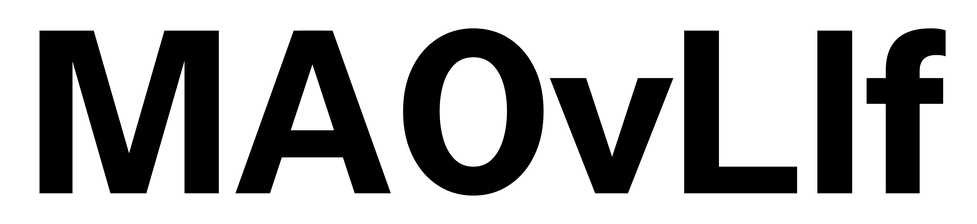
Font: InstrumentSans_Bold